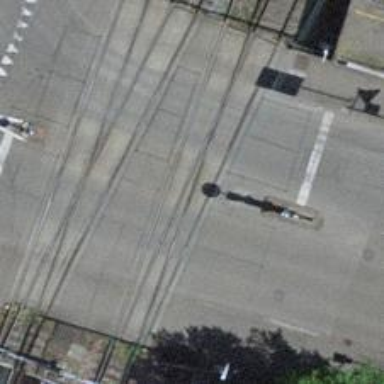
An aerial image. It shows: Level crossing with double half barrier.